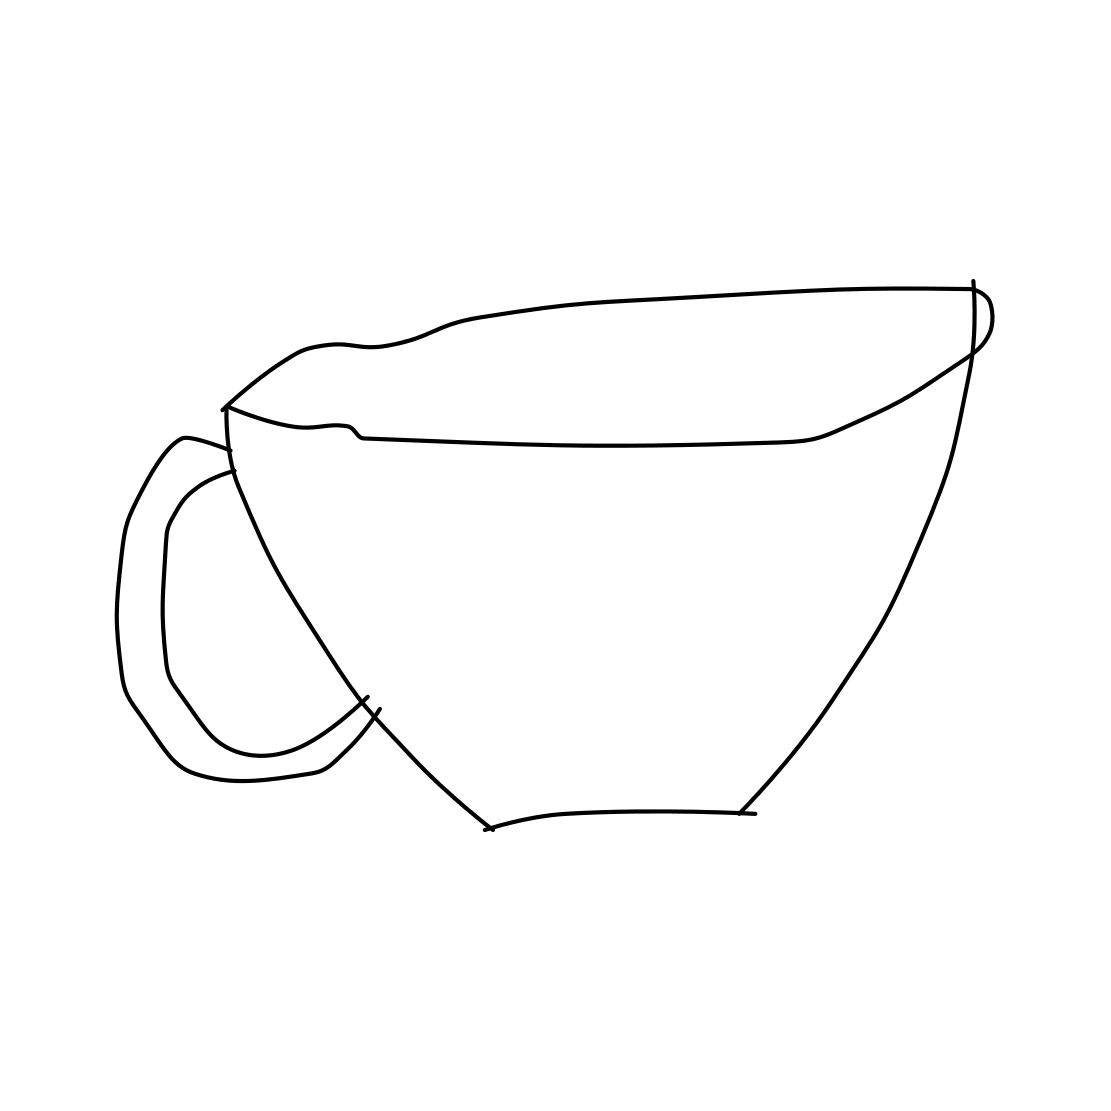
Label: cup